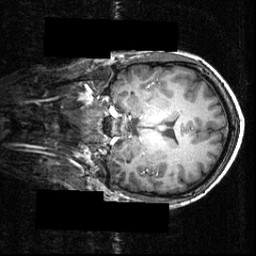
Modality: T1w
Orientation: coronal
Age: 26
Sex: male
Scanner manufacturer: siemens
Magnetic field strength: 3.951 T
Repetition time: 1.5 s
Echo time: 0.00335 s